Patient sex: F
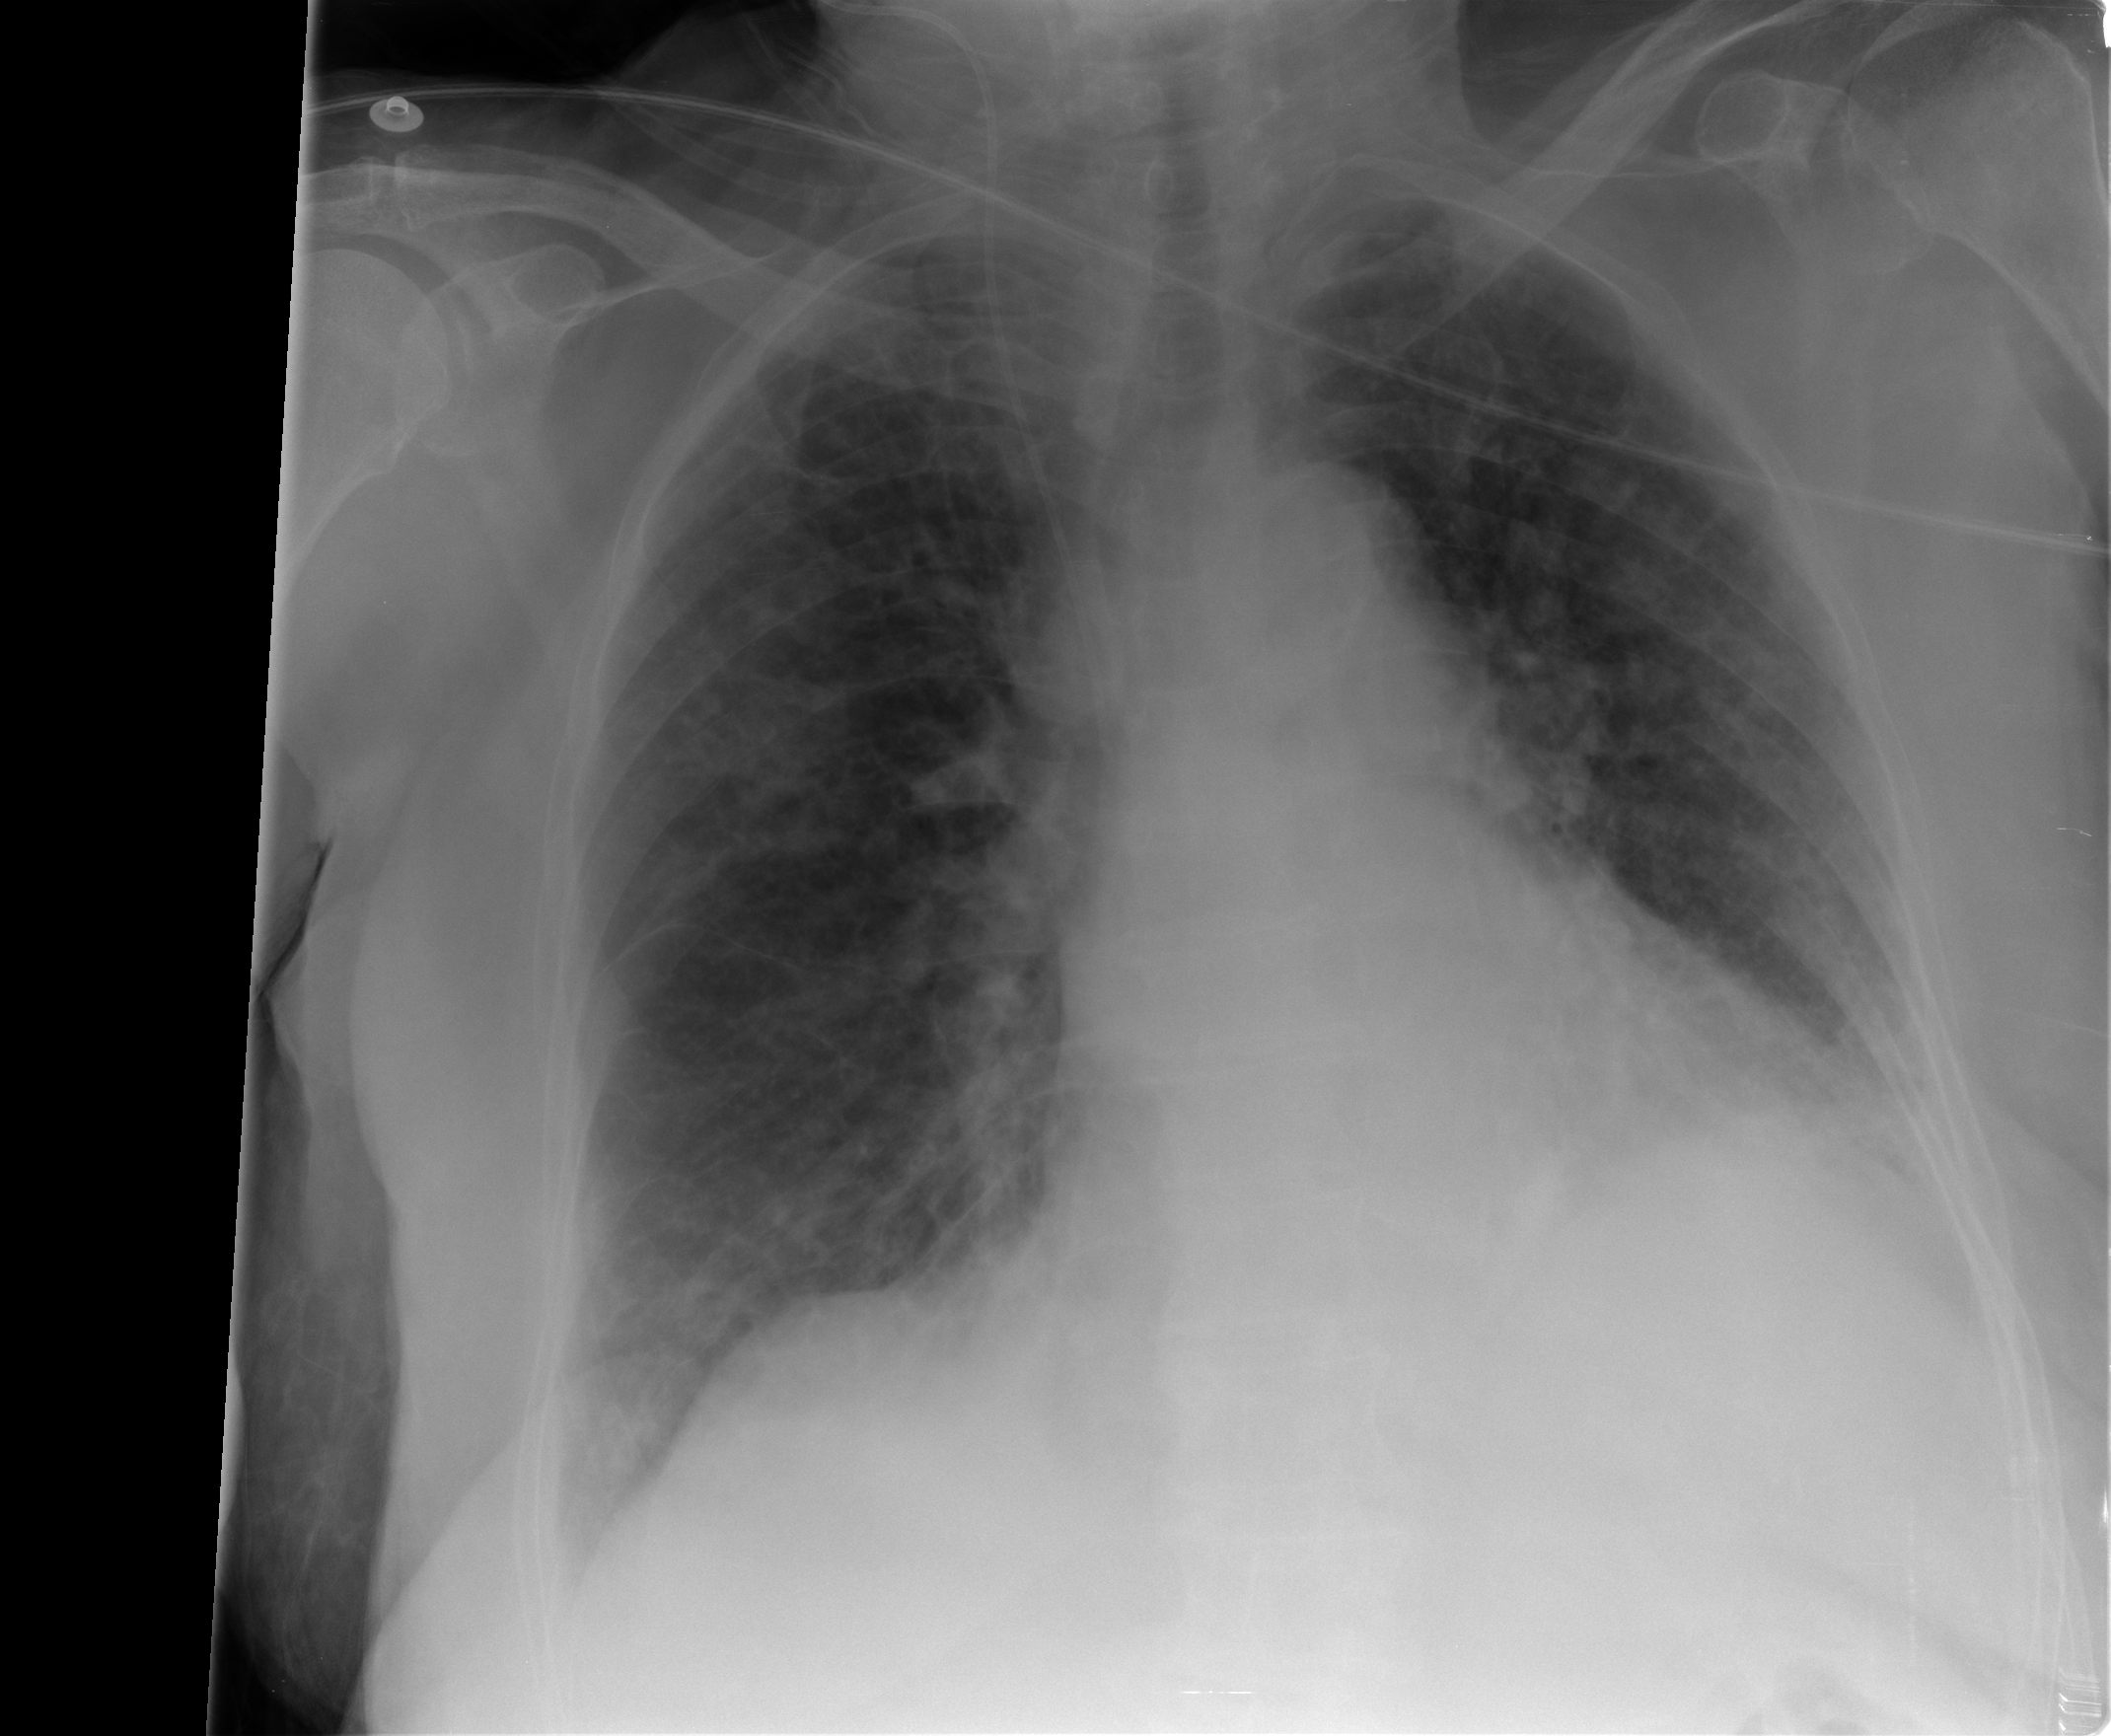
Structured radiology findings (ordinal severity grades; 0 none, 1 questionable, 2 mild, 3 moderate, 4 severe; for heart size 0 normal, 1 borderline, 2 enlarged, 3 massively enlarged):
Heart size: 2
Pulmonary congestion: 2
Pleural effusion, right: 0
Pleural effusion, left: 1
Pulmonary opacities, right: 1
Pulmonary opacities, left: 1
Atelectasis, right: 2
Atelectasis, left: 2